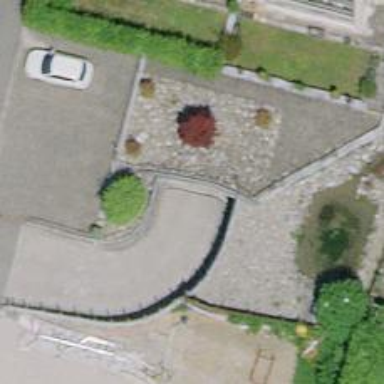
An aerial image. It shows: Parking entrance.